Field crop: tomato
Growth stage: 2
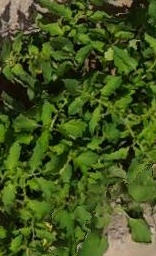
Species: tomato